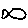
Label: fish